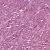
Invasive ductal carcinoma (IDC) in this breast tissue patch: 1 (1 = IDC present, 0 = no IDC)